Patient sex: F
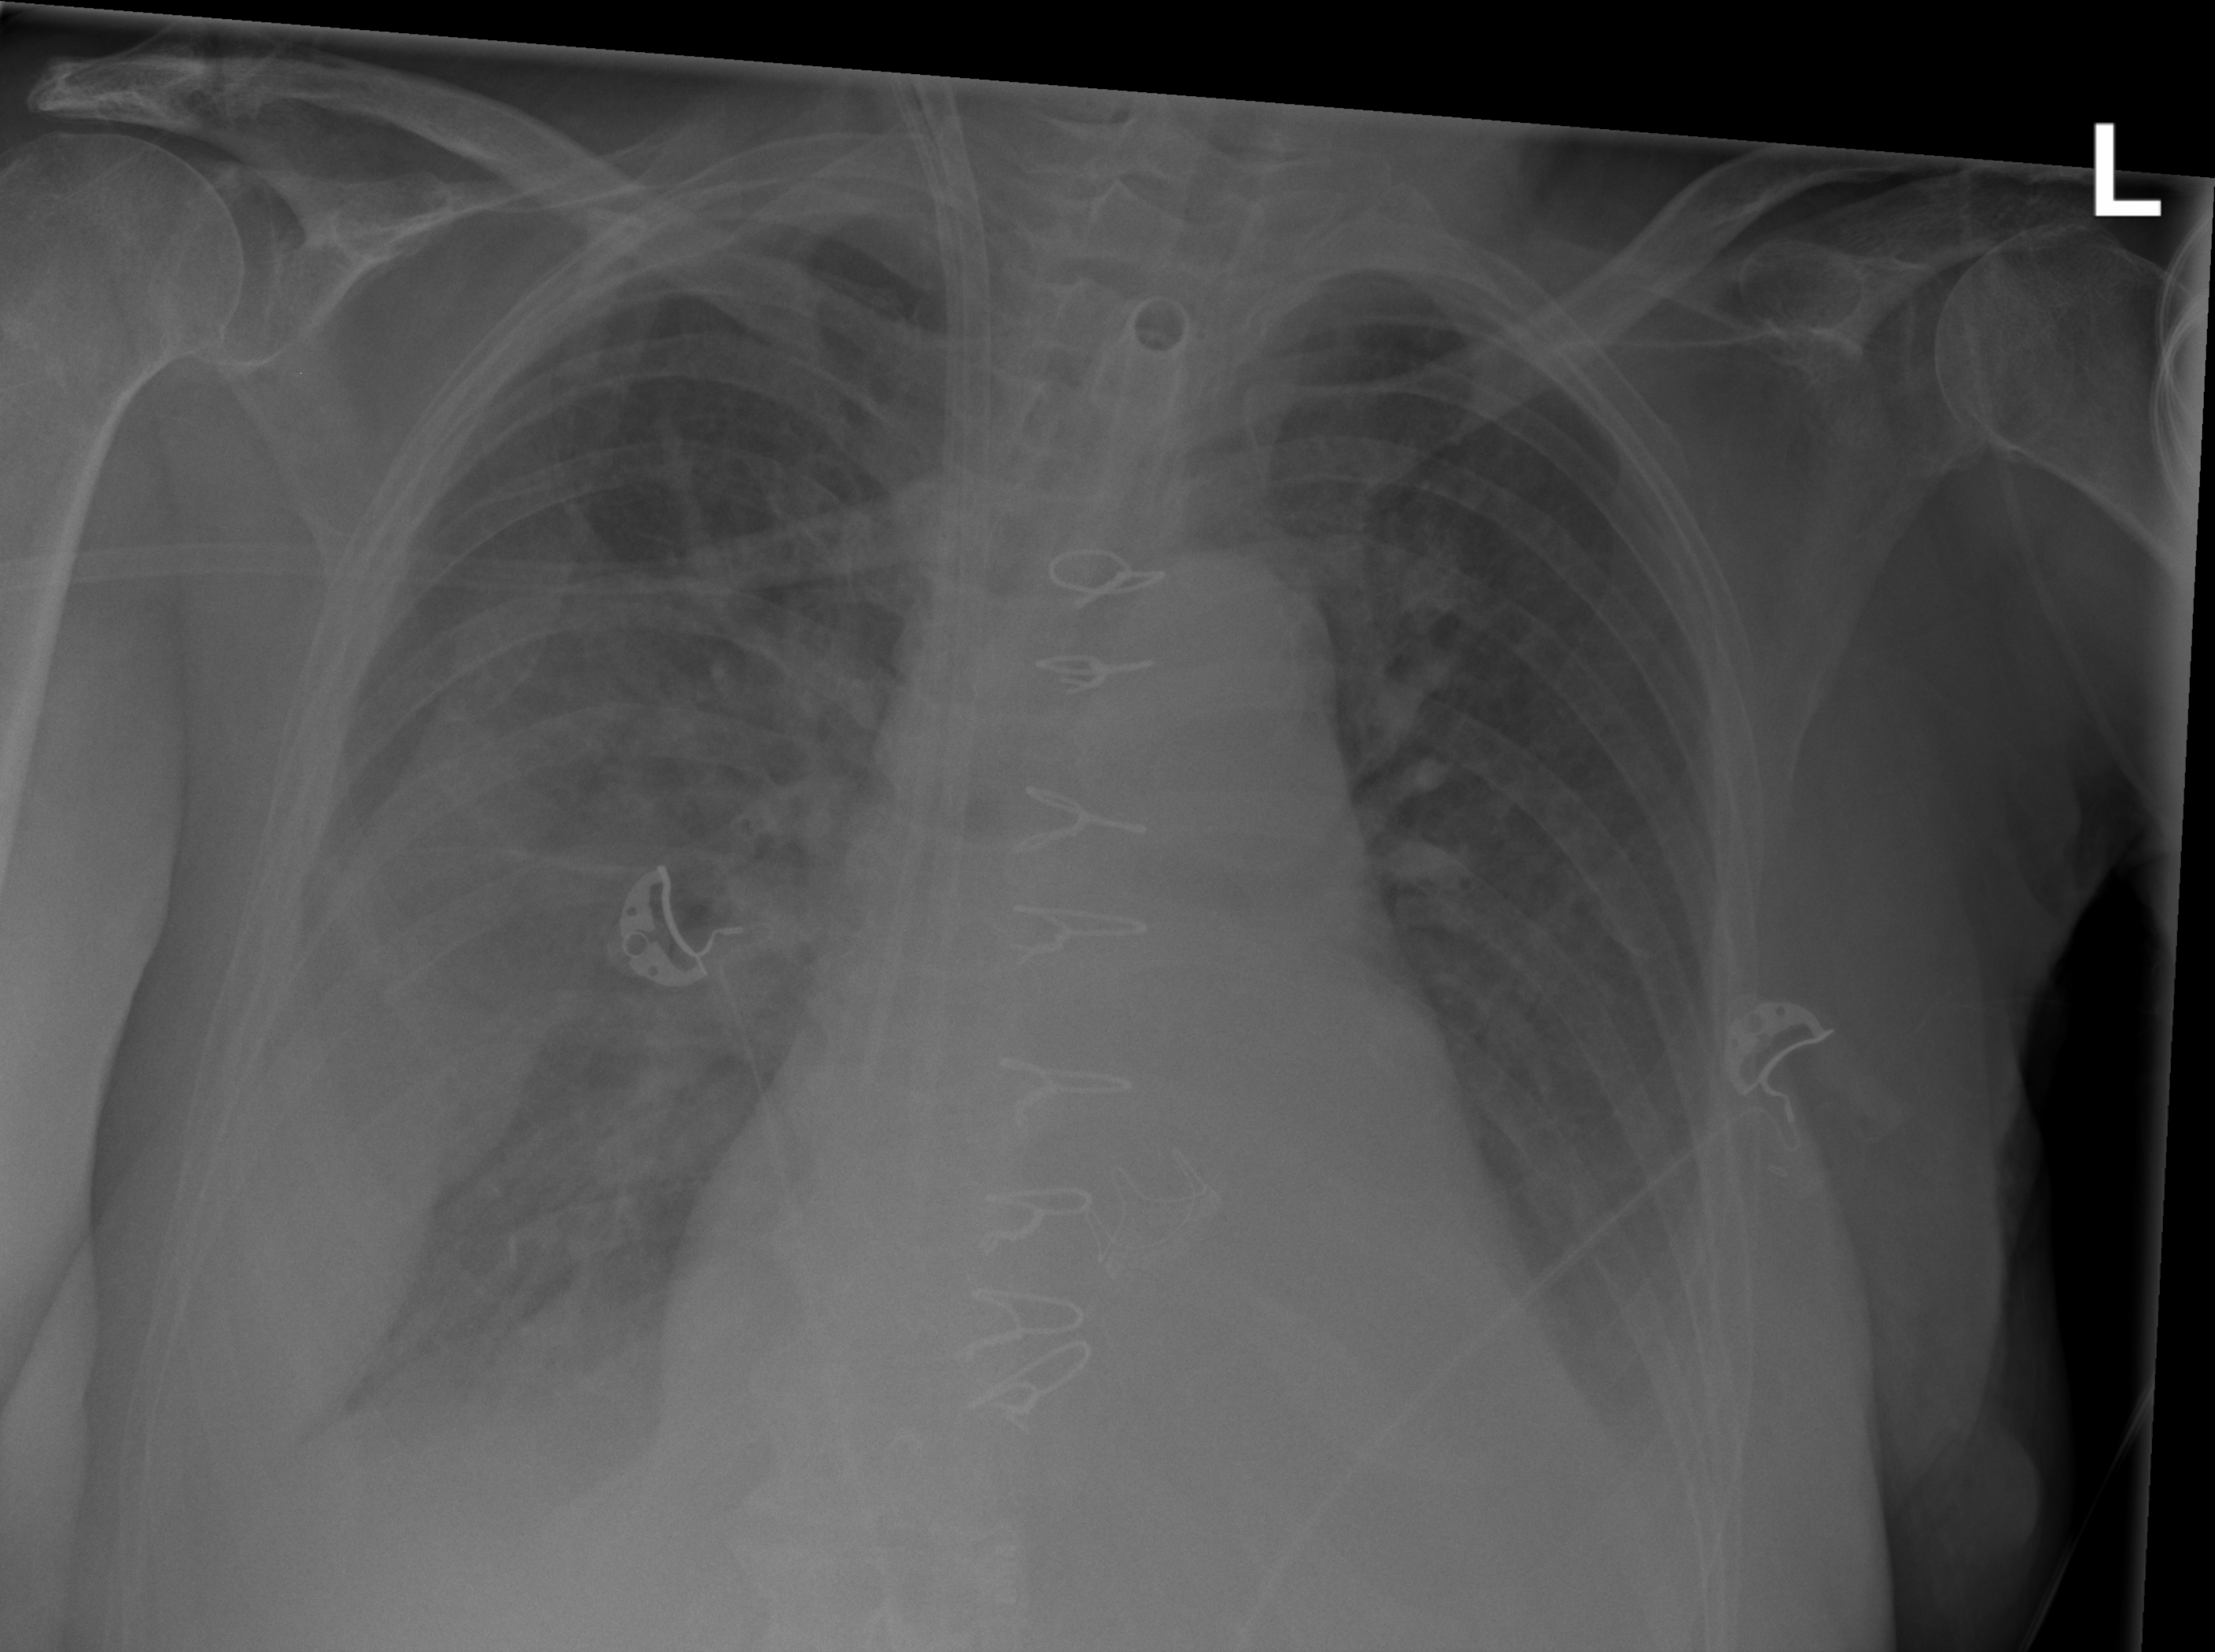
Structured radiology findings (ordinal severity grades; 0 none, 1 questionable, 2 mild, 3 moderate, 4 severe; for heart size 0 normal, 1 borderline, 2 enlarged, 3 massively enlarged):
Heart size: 2
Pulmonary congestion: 3
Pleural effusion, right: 3
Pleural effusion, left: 2
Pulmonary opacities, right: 2
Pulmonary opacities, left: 1
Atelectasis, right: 2
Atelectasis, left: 2